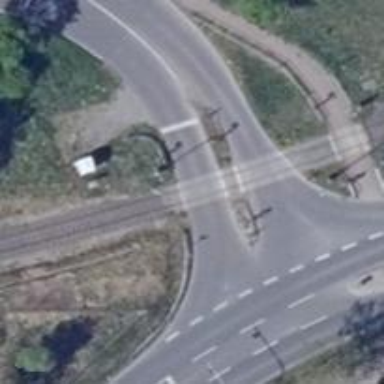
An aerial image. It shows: Railway level crossing.